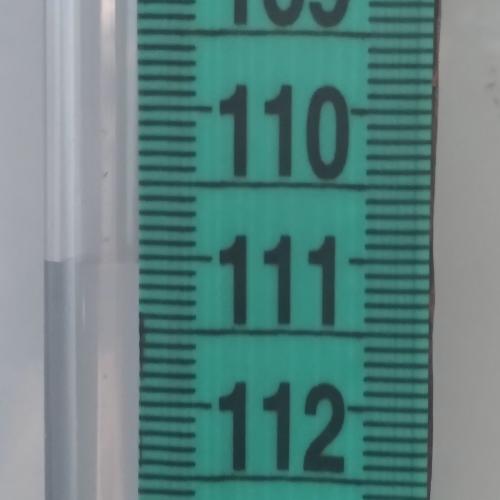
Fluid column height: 111.1 cm